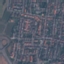
Land use / land cover: Residential